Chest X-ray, PA view. Patient: 42 years old, sex M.
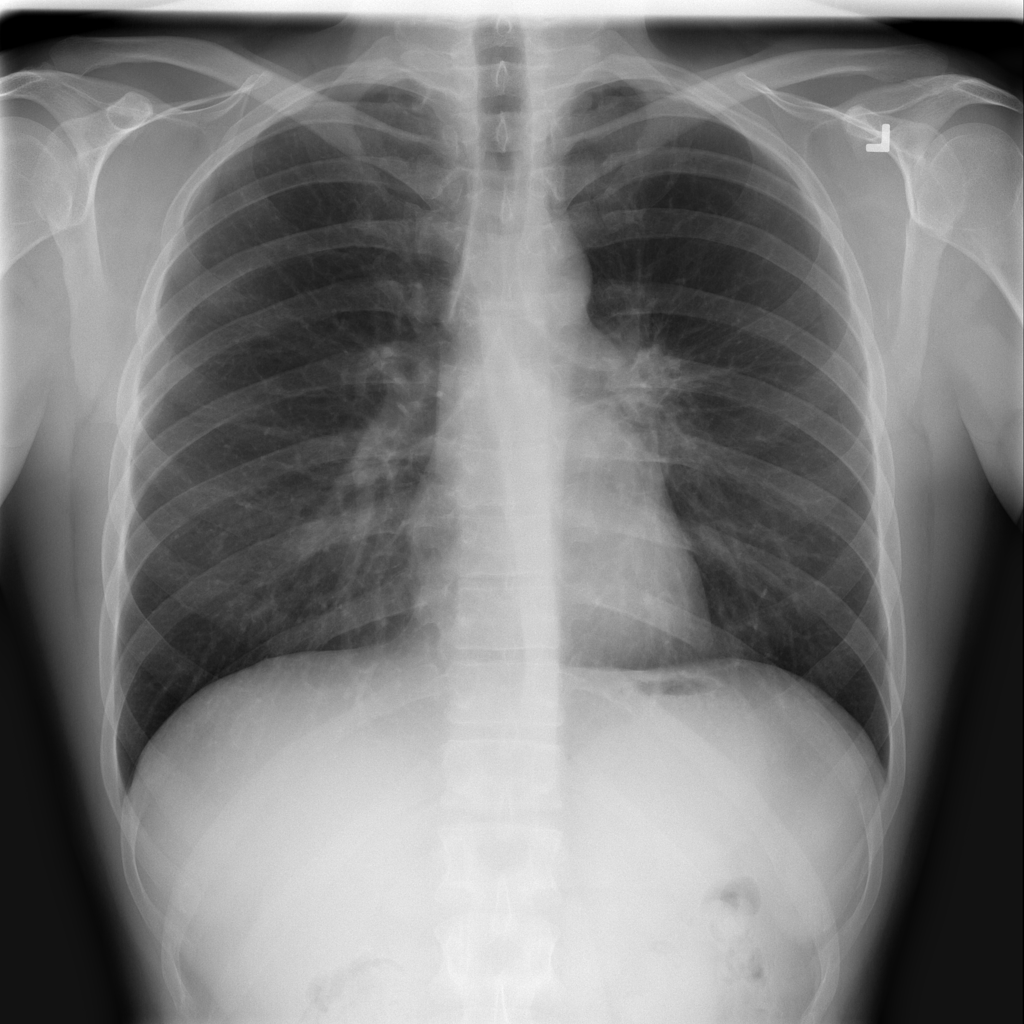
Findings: No Finding